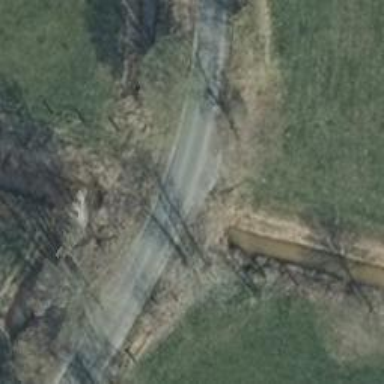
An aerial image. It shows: Unclassified road with asphalt surface running over bridge.